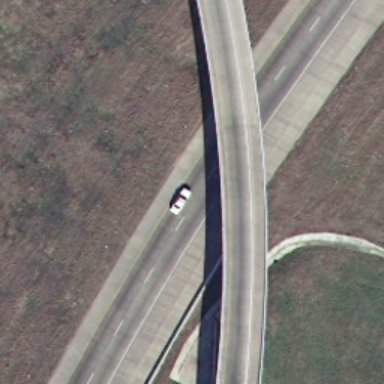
A narrow overpass go across the roads diagonally .